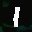
Label: 1